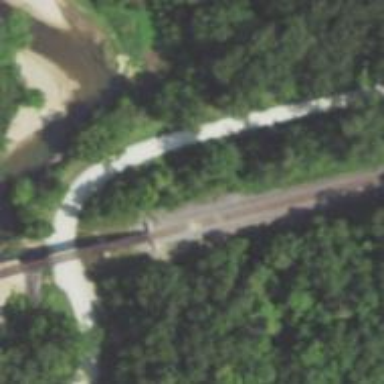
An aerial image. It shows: Railway bridge.